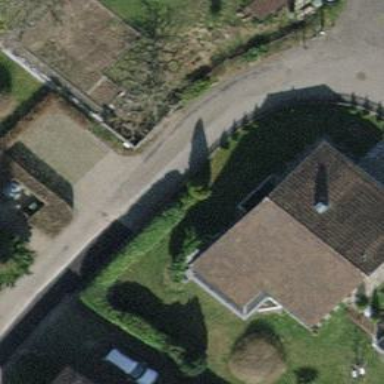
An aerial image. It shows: Detached building.